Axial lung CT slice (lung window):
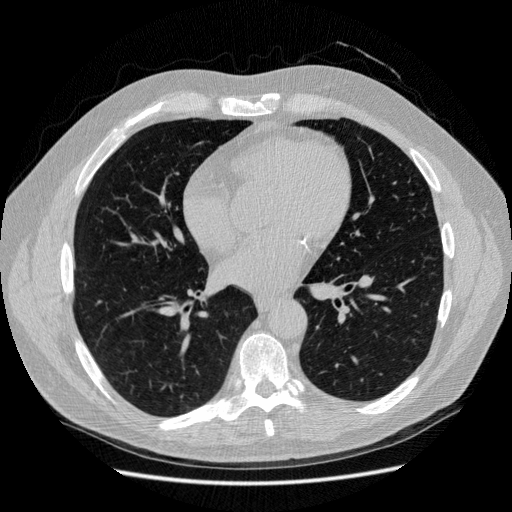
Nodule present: no